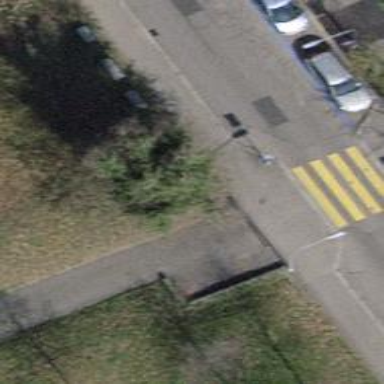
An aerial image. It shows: Swing gate.